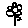
Label: flower